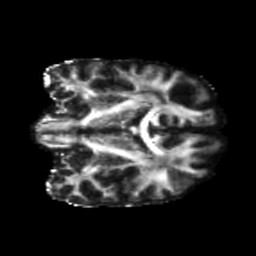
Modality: FA
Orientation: coronal
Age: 39
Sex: female
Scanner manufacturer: siemens
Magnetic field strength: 3 T
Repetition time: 5.25 s
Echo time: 0.08 s